Question: [][2]
how to find the country with highest number of unique customers?
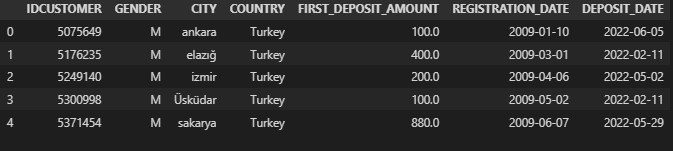
Answer: can you try:
'''
df=df.groupby('COUNTRY')['IDCUSTOMER'].nunique()
#or if you want to group by country and city
df=df.groupby(['COUNTRY','CITY'[)['IDCUSTOMER'].nunique()
'''